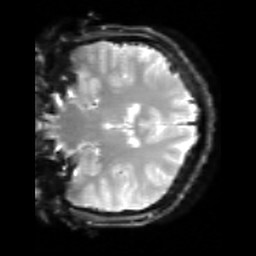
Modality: inplaneT2
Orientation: coronal
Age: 20
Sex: female
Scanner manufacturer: siemens
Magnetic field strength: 3 T
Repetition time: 5 s
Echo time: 0.034 s